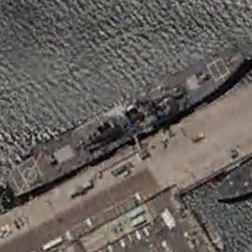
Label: destroyer